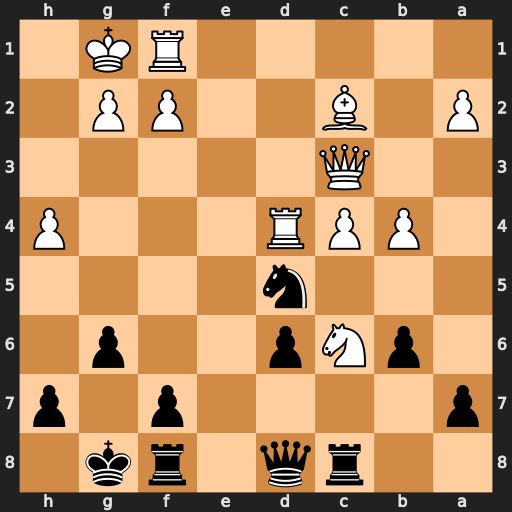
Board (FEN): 2rq1rk1/p4p1p/1pNp2p1/3n4/1PPR3P/2Q5/P1B2PP1/5RK1
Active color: b
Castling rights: -
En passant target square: -
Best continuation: Nxc3 Nxd8 Ne2+ Kh2 Nxd4